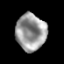
Tissue: prostate
Cell type: Myeloid cells
Senescence score: 0.223
Nuclear area (px): 1086
Mean DAPI intensity: 153.687